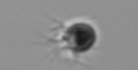
Label: Balanion